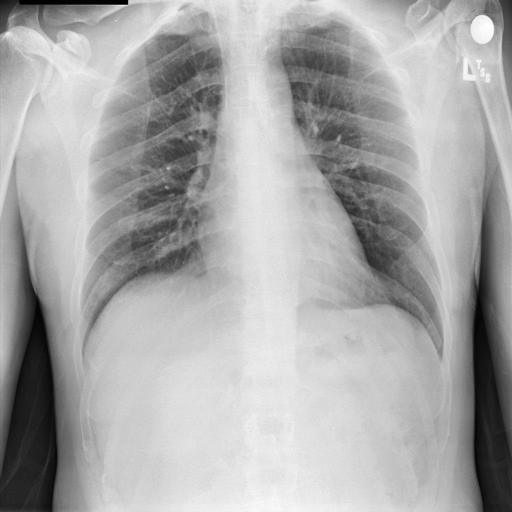
Finding: NORMAL